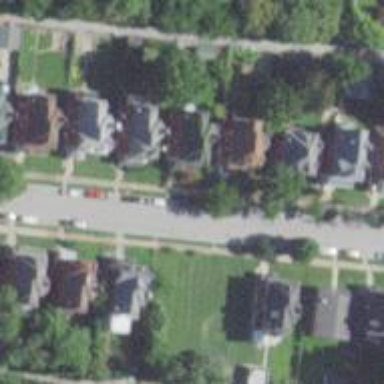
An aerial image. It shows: Neighborhood.